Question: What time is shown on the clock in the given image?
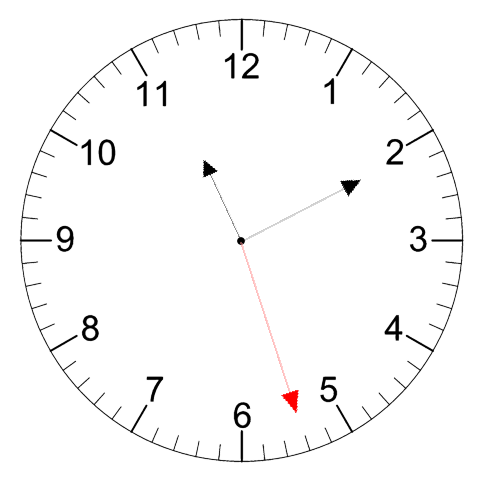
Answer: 11:10:27